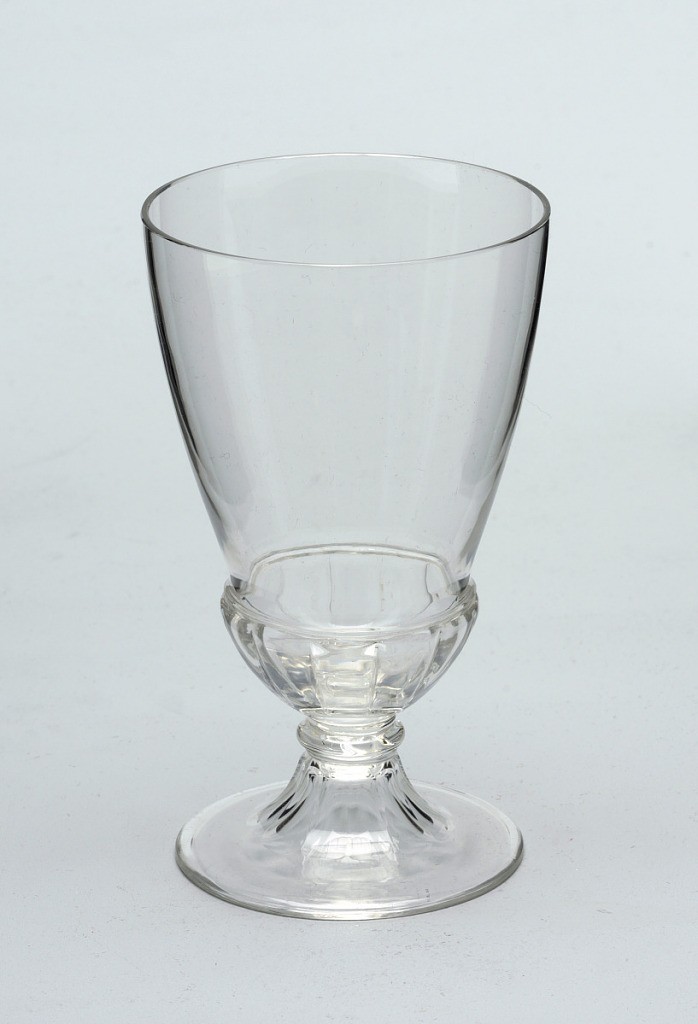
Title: No. 176
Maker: Ludwig Lobmeyr, Austrian, 1829 - 1917
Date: ca. 1880
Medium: Mouth-blown crystal, hand-cut and polished
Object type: Water glass
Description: Mouth-blown crystal, hand-cut and polished